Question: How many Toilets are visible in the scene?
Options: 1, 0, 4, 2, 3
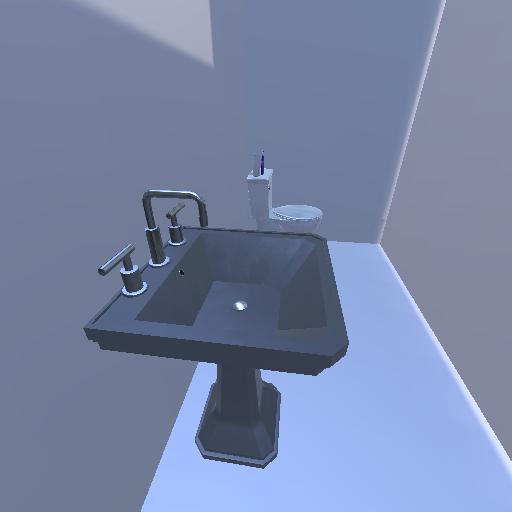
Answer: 1